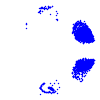
Particle: proton